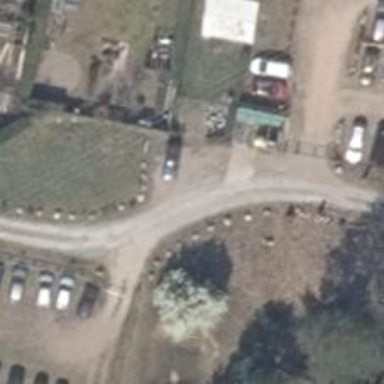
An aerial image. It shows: Driveway with concrete plates as its surface.